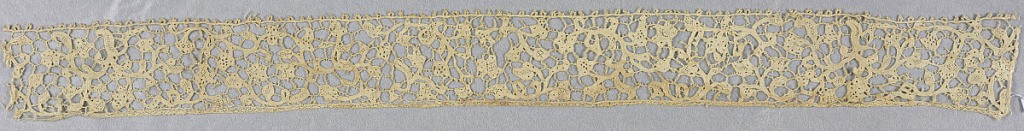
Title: Textile
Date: mid-17th century
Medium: Technique: needle lace
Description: Needle lace; mid-17th century Point Plat de Venise